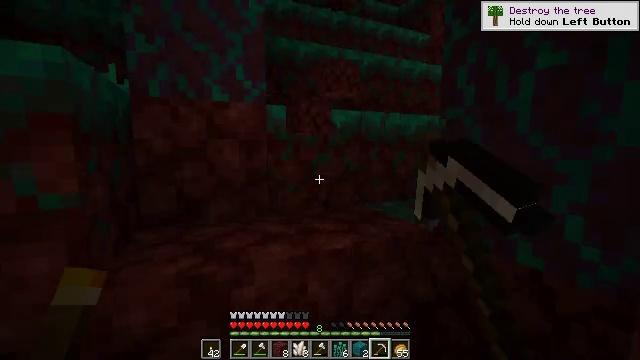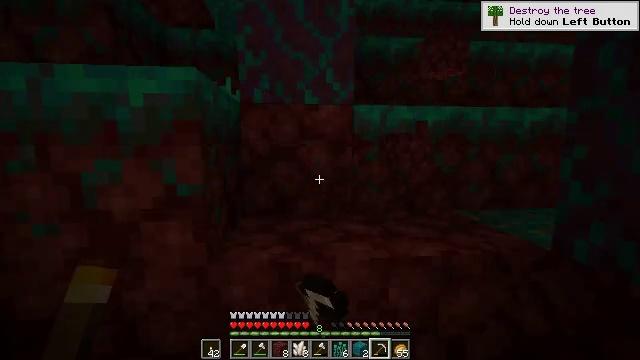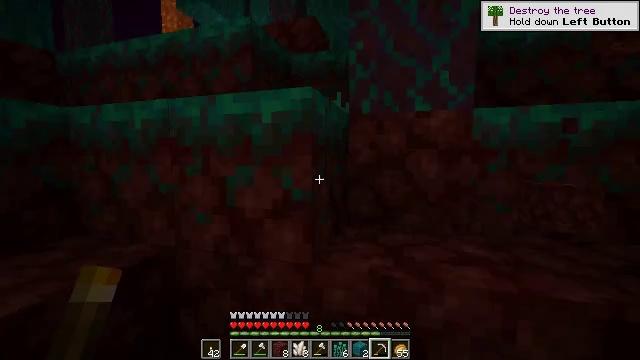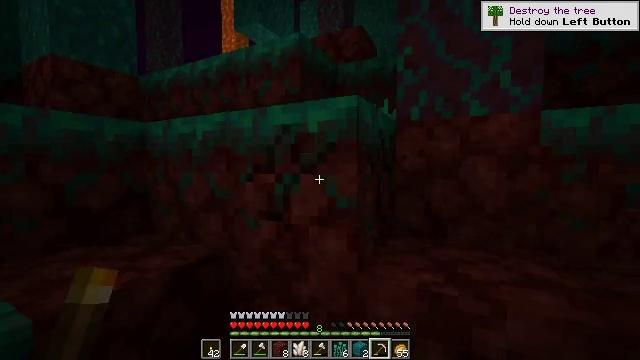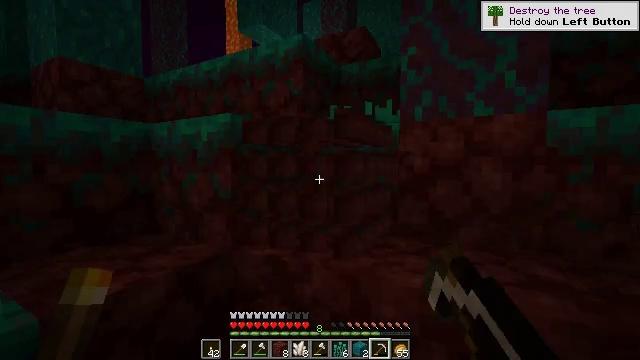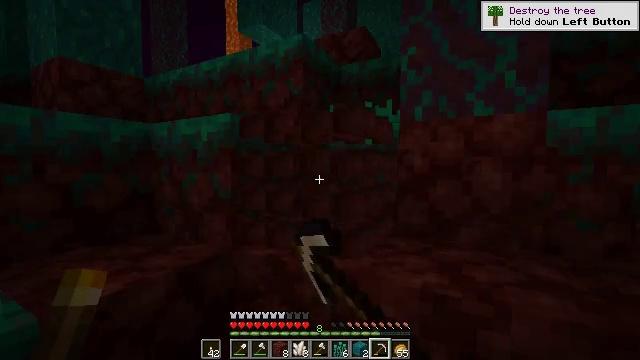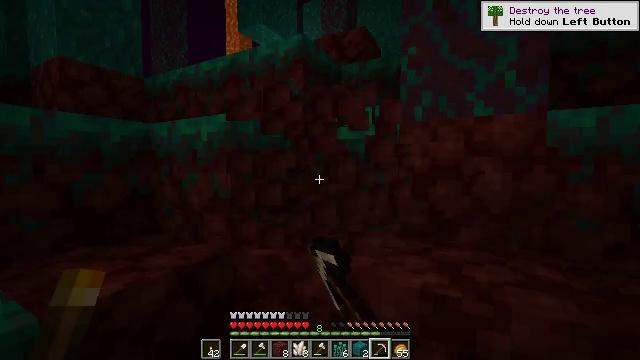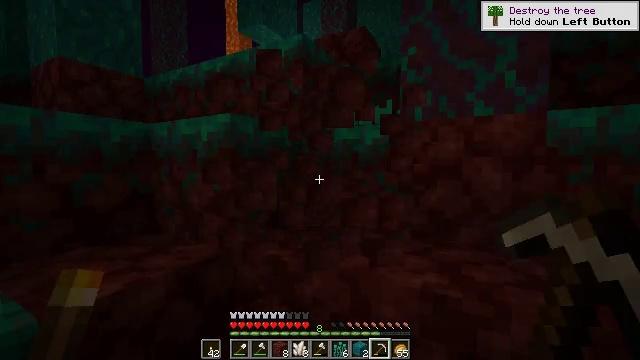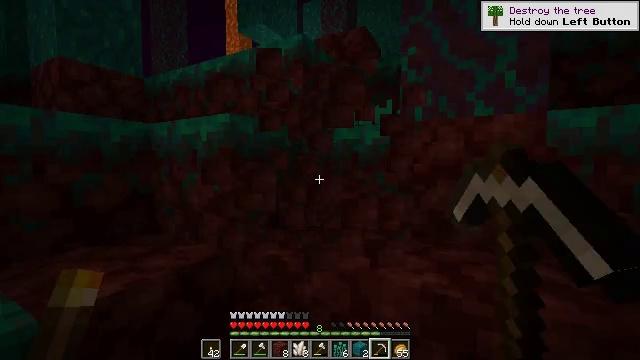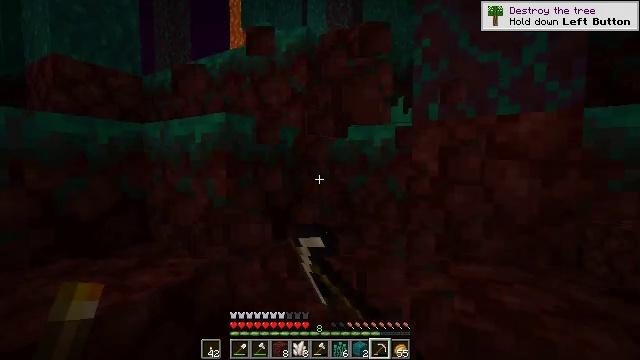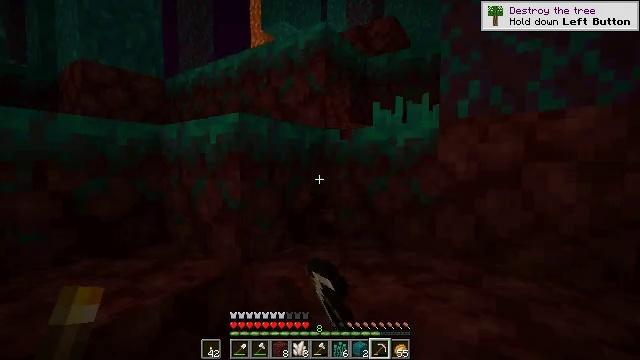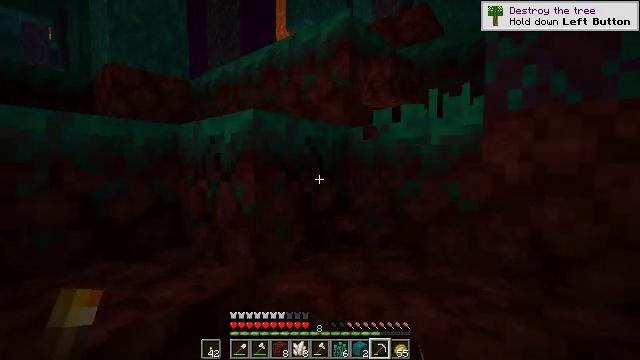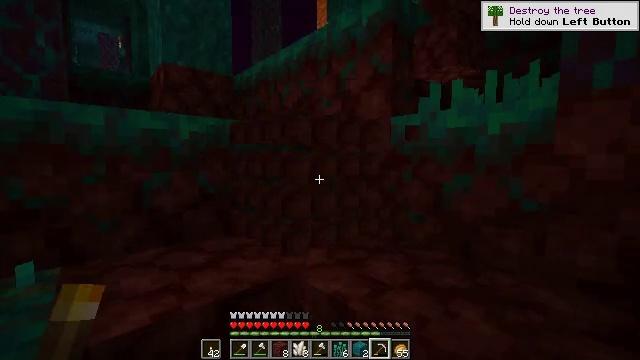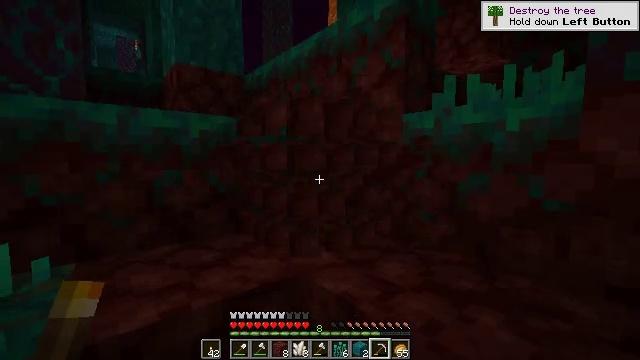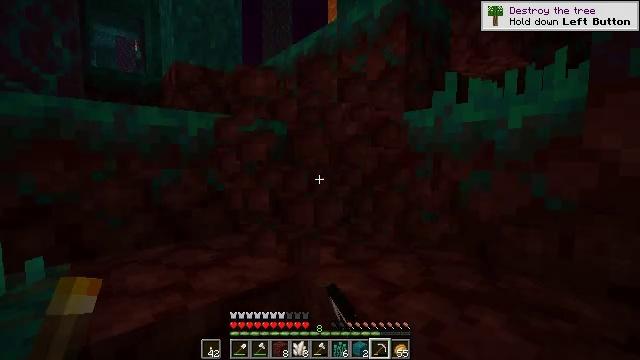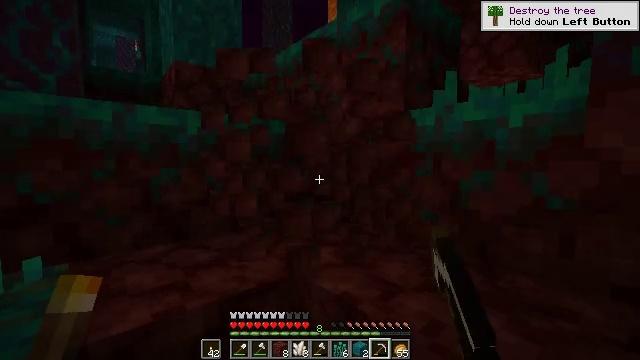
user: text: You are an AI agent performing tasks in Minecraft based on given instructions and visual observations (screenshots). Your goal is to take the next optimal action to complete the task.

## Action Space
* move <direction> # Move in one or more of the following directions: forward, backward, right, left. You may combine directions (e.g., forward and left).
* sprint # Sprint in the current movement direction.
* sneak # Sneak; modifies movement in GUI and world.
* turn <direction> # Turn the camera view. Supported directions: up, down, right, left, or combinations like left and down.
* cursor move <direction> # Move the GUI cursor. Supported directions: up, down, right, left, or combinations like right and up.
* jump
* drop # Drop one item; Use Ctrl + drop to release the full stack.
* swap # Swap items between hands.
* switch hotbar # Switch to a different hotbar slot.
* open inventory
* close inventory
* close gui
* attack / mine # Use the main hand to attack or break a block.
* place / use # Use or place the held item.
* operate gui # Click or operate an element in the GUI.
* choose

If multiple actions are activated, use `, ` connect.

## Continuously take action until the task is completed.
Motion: motion action
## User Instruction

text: Get warped nylium by digging.
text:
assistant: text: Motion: turn left, attack / mine
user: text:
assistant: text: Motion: turn left and up, attack / mine
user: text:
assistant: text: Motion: turn left and up, attack / mine
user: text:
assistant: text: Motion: attack / mine
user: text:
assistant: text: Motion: attack / mine
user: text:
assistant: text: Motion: attack / mine
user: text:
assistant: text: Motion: attack / mine
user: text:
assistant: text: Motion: move forward, attack / mine
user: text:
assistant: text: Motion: move forward, turn left, attack / mine
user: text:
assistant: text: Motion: move forward, turn left, attack / mine
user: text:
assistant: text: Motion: turn left, attack / mine
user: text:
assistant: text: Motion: turn left and down, attack / mine
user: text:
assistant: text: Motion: turn left, attack / mine
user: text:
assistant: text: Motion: attack / mine
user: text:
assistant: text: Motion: attack / mine
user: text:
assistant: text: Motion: attack / mine
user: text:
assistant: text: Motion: turn left, attack / mine
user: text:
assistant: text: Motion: attack / mine